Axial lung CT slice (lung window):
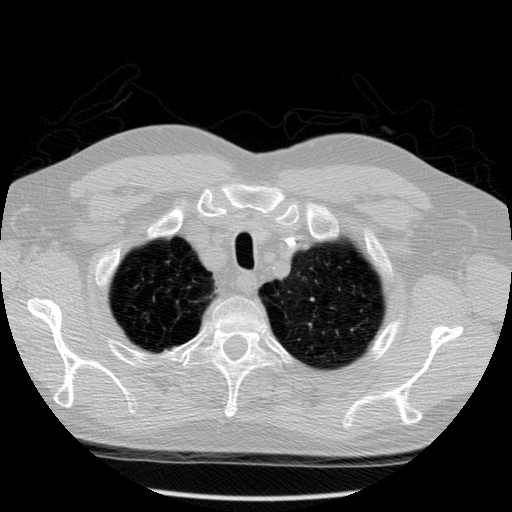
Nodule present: no